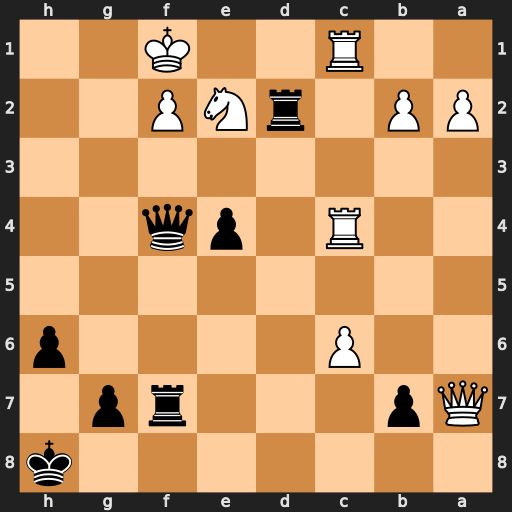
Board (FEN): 7k/Qp3rp1/2P4p/8/2R1pq2/8/PP1rNP2/2R2K2
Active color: b
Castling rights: -
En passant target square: -
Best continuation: Qf3 cxb7 Qxe2+